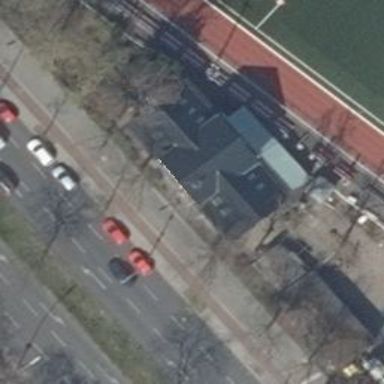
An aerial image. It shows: Pub.